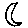
Label: moon